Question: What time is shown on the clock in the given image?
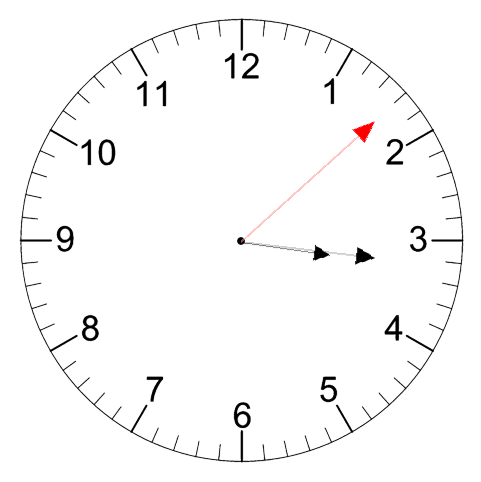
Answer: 03:16:08